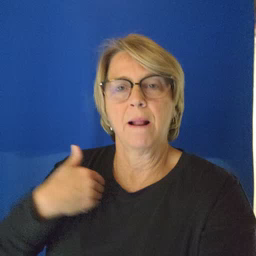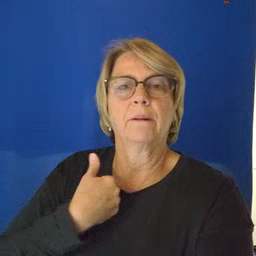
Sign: animal